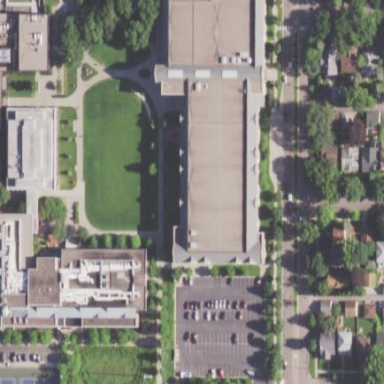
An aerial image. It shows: University building.